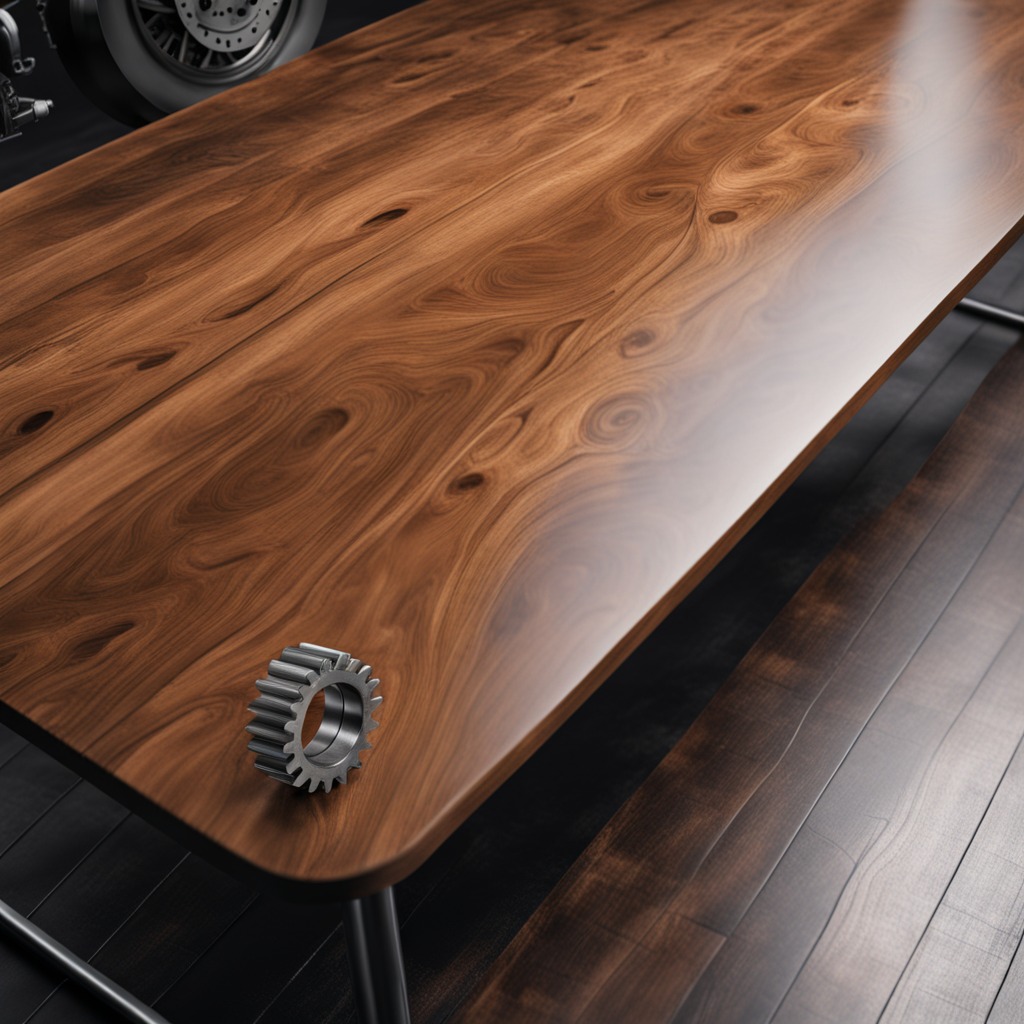
A steel gear with teeth lies on an oil-spilled wooden table in a vintage motorcycle garage.